Interaction volume radius: 5 \u00c5
Interaction volume height: 20 \u00c5
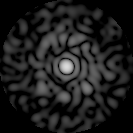
Disorder parameter: 0.8309